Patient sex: F
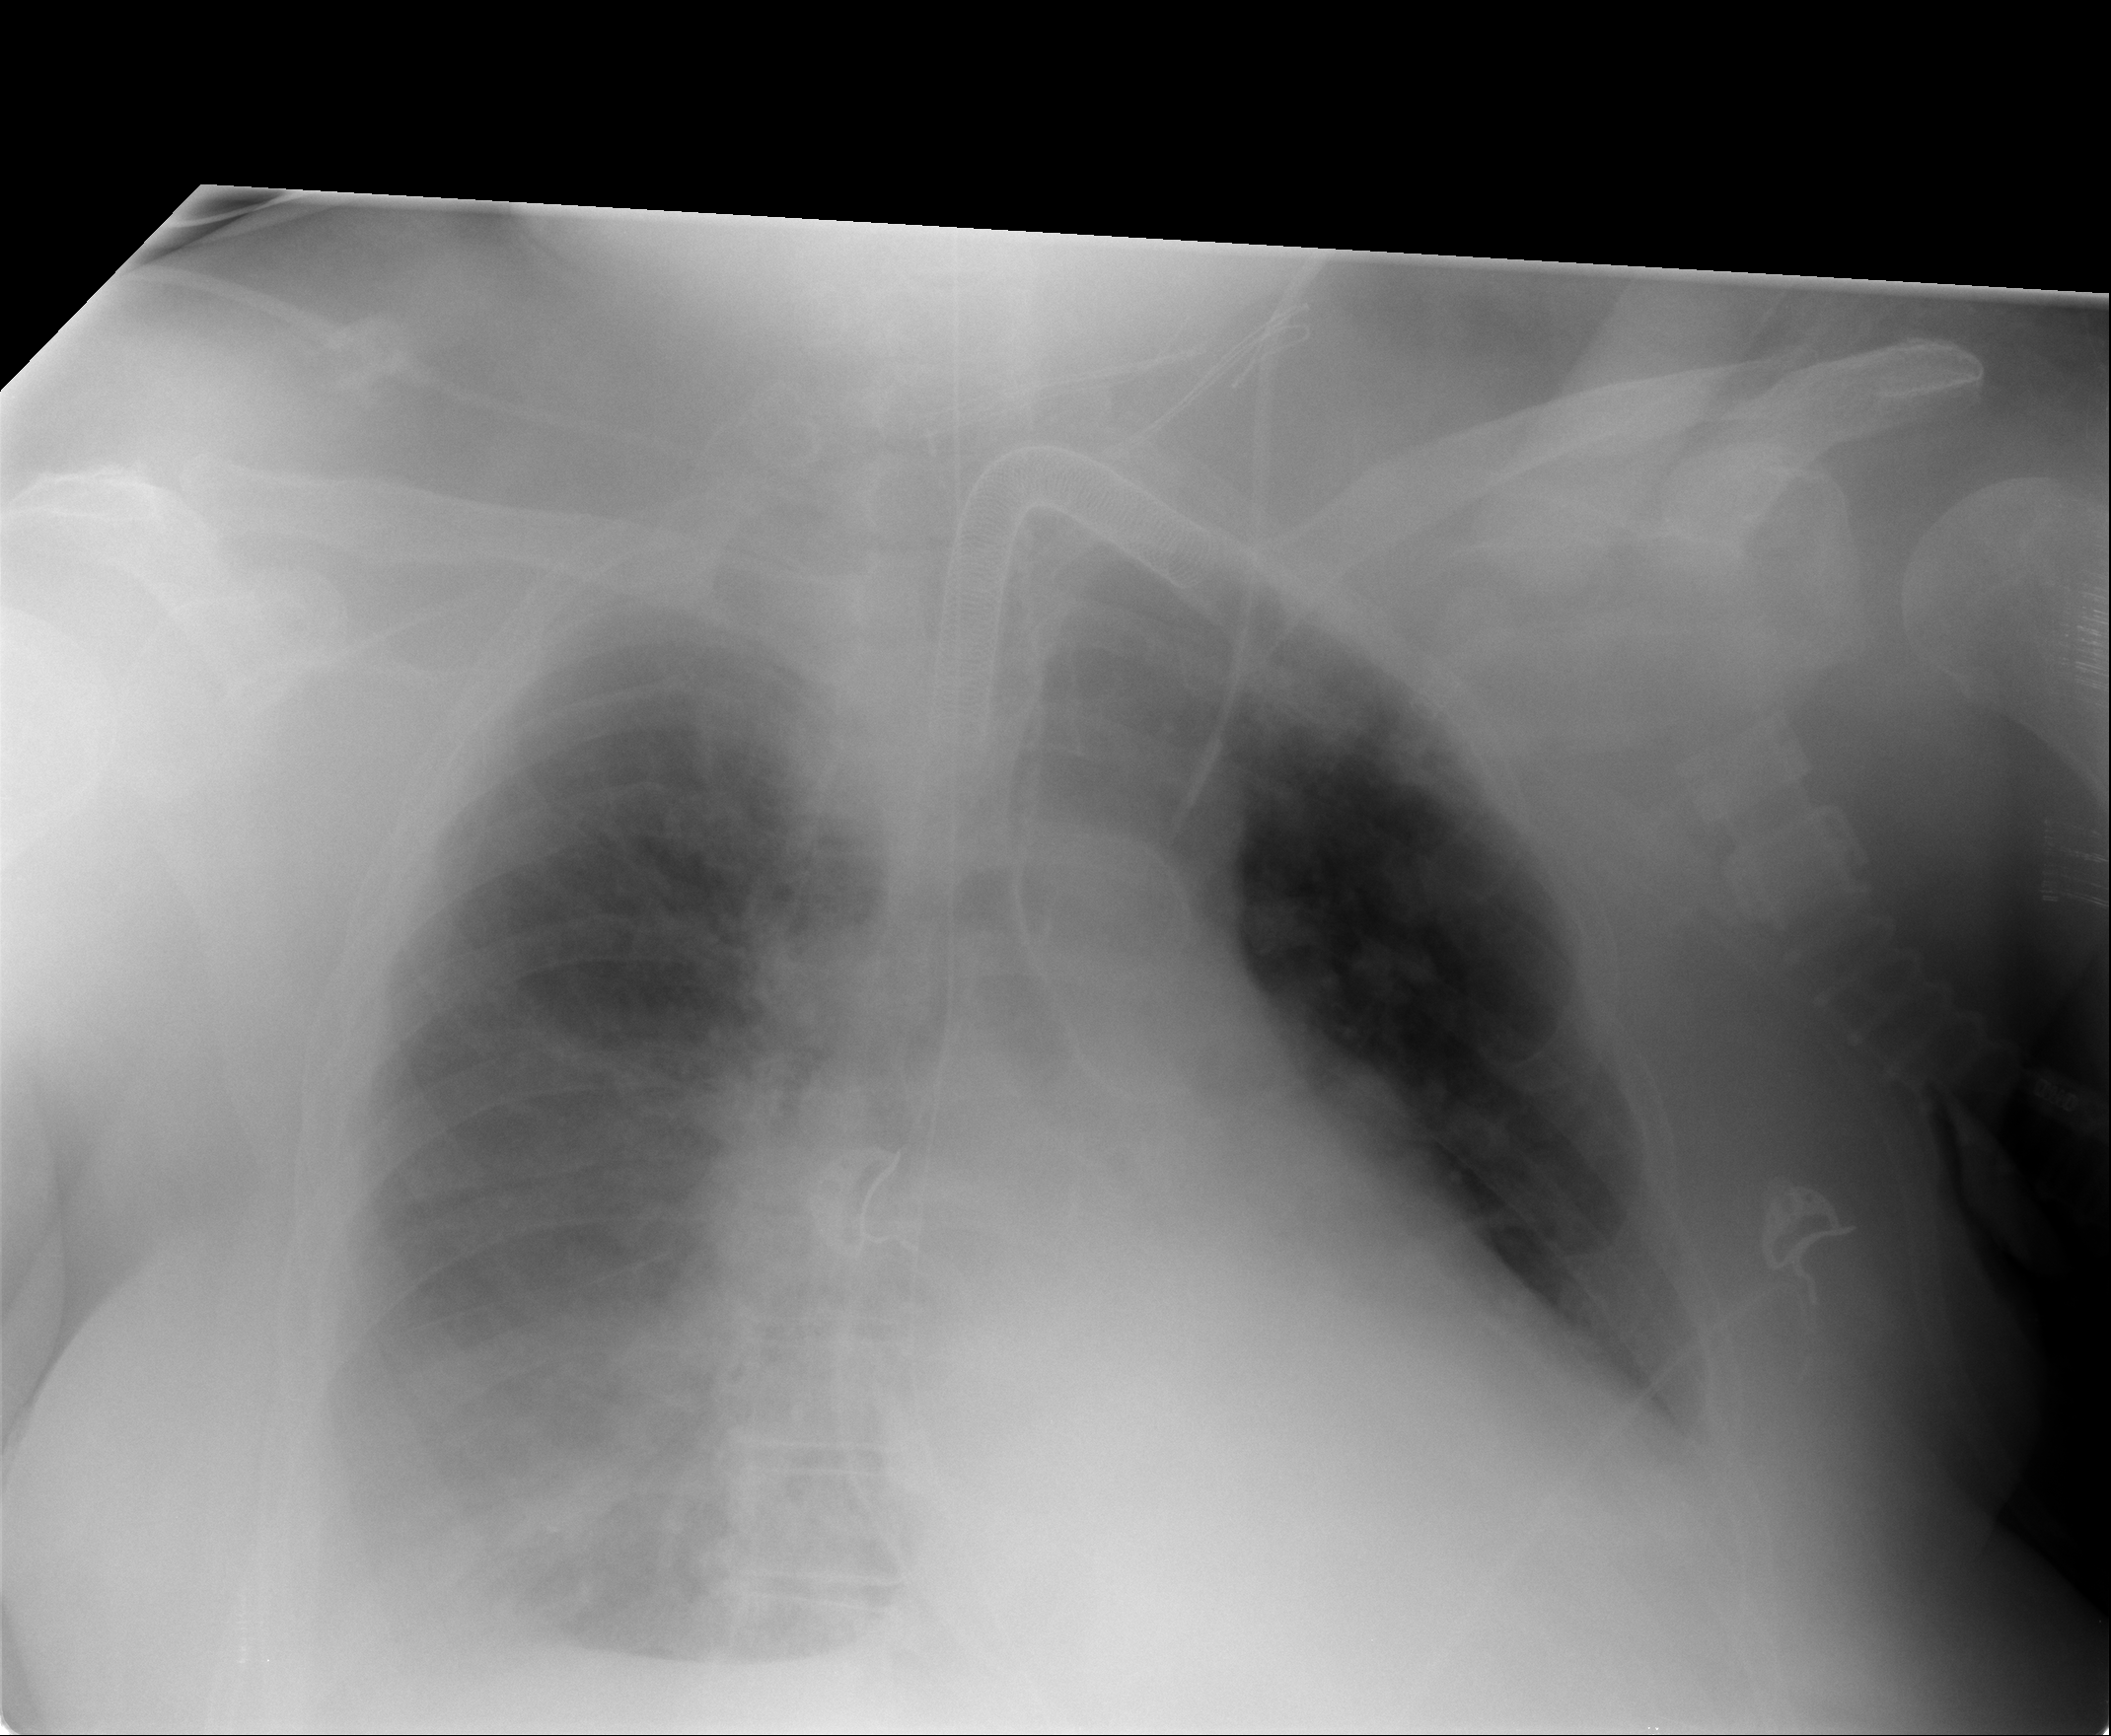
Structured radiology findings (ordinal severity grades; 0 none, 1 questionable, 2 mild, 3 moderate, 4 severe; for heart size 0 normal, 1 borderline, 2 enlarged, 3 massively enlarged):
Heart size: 2
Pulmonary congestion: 0
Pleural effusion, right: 3
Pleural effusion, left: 1
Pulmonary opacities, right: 0
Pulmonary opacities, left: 0
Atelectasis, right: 2
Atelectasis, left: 0